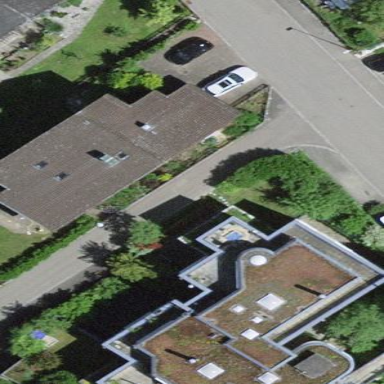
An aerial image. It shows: Detached building.